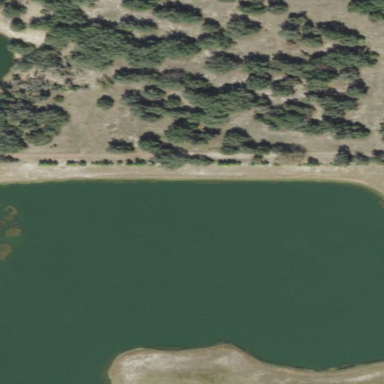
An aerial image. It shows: Serene pond surrounded by nature.